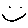
Label: smiley face